Field crop: maize
Growth stage: 1
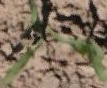
Species: maize